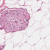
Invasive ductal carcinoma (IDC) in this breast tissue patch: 0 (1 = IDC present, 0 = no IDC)